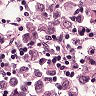
Metastatic tissue present: yes